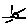
Label: sun